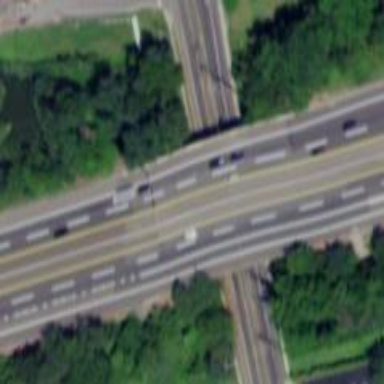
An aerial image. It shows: Bridge on urban freeway/expressway motorway.